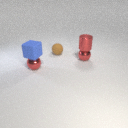
small red metal cylinder behind small blue rubber cube